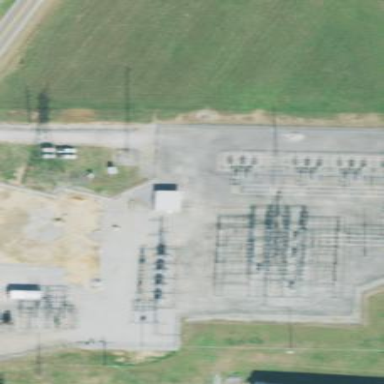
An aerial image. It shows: Power substation.